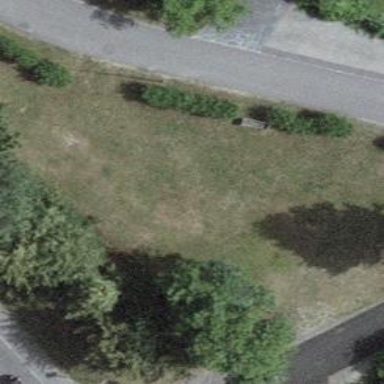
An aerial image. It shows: Bench for seating.